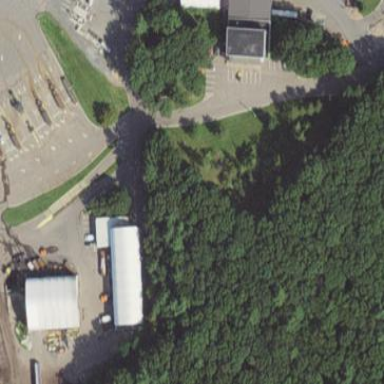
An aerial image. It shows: Recycling centre providing amenities for recycling.